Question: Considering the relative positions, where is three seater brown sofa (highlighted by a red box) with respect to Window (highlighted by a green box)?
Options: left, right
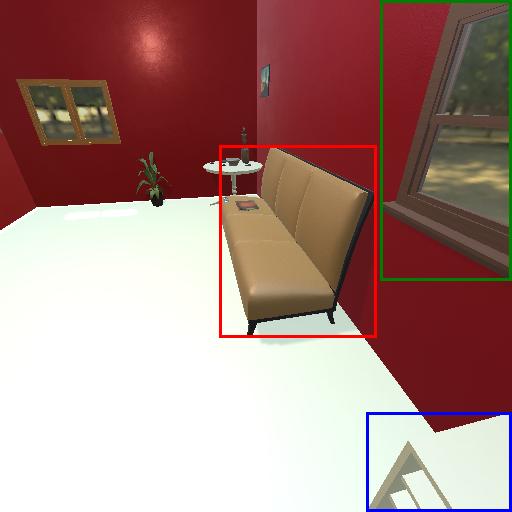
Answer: left